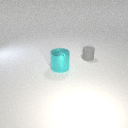
large cyan metal cylinder in front of small gray rubber cylinder